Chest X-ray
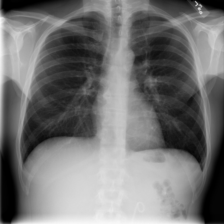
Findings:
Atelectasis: negative
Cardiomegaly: negative
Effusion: negative
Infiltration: negative
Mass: negative
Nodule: negative
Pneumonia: negative
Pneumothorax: negative
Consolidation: negative
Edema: negative
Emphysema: negative
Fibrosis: negative
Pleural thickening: negative
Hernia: negative